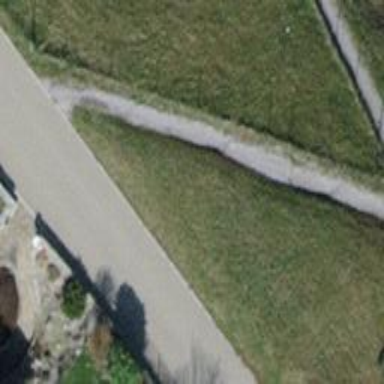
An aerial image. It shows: Footway with surface of pebblestone.